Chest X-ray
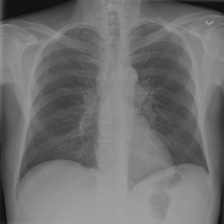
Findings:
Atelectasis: negative
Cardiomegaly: negative
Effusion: negative
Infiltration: negative
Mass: negative
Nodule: negative
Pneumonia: negative
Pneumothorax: negative
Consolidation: negative
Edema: negative
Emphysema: negative
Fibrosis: negative
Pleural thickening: negative
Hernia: negative